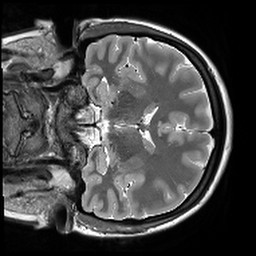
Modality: T2starw
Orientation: coronal
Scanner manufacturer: siemens
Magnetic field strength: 3 T
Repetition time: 9.86 s
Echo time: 0.05 s